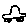
Label: car